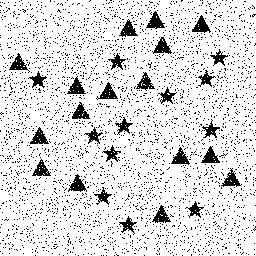
Squares: 0
Triangles: 16
Stars: 12
Total shapes: 28